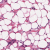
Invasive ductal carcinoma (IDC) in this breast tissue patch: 1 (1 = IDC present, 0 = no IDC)